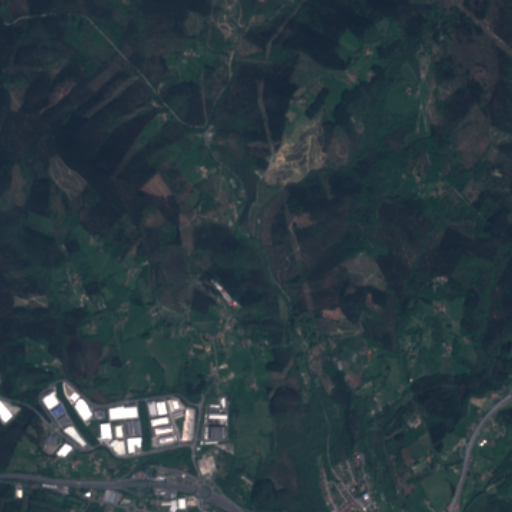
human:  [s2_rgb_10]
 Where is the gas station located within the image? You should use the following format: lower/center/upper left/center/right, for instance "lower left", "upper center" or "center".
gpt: The gas station is located in the lower left of the image.
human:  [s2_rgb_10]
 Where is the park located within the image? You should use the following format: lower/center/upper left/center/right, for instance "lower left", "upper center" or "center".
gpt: The park is located in the lower right of the image.
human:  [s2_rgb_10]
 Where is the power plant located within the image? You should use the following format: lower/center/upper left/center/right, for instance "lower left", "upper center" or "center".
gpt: The power plant is located in the lower center of the image.
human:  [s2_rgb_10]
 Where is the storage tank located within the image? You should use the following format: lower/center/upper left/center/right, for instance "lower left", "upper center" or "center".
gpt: The storage tank is located in the lower center of the image.
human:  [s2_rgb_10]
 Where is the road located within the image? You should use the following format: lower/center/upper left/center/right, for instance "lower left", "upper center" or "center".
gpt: There is no road in the image.